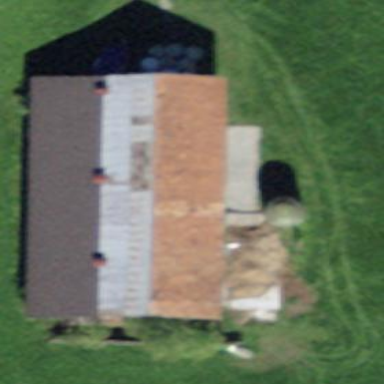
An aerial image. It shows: Barn.